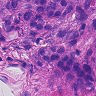
Metastatic tissue present: yes